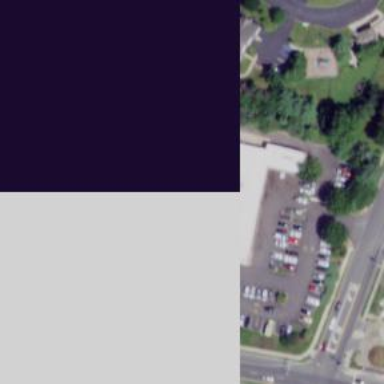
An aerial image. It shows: Car repair shop located in building.